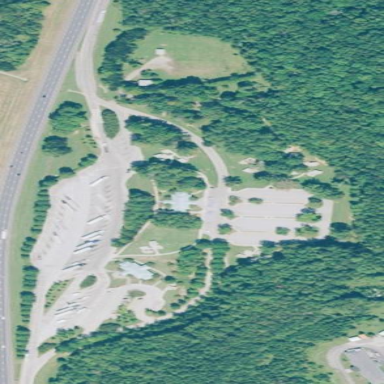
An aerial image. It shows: Rest area on the road.